Question: This CSS style applies to links inside a table which the class property is not set,
'''
.gridpager a:link, a:active, a:visited, a:hover
{
color: #77A22E;
}
'''

I need to set color of child links only which are inside the sections which the class property is 'gridpager'
What am I missing here?
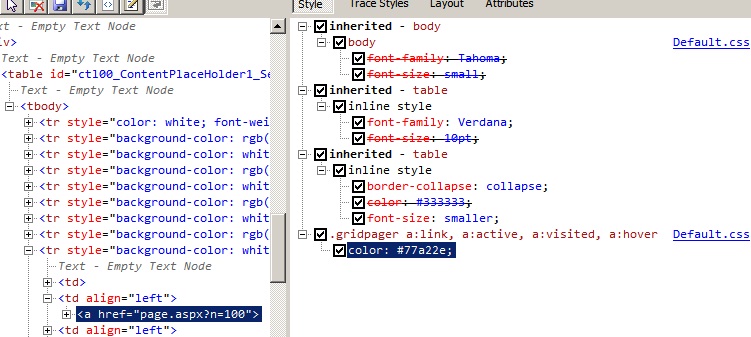
Answer: You need the '.gridpager' selector on each item in your list:
'''
.gridpager a:link, .gridpager a:active, .gridpager a:visited, .gridpager a:hover
{
color: #77A22E;
}
'''
(Each item in the list is an independent selector--you have to start from scratch after each comma.)